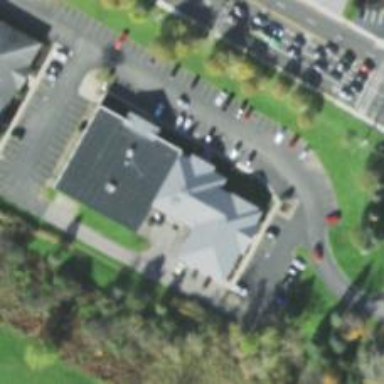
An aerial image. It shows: Clinic.